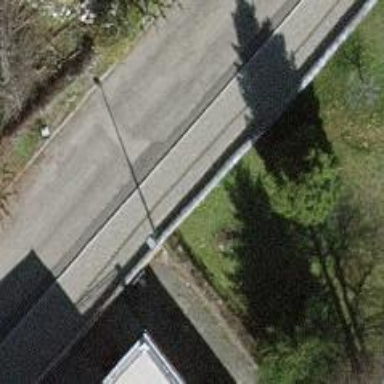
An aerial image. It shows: Hedge acting as barrier.